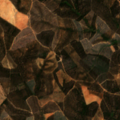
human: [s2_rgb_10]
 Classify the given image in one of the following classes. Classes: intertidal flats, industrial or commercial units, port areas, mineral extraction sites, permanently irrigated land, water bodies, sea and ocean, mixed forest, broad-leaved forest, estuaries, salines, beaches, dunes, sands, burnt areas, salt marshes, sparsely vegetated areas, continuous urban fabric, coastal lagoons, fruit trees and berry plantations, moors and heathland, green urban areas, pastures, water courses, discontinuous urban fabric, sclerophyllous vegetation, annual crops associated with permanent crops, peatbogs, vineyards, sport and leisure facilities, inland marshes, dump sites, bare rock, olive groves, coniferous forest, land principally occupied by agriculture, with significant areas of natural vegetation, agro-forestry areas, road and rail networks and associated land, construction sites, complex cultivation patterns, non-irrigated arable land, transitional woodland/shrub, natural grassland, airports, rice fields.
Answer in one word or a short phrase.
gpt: broad-leaved forest, transitional woodland/shrub